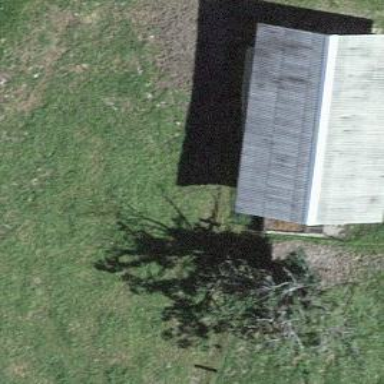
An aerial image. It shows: Cabin is depicted in the image.